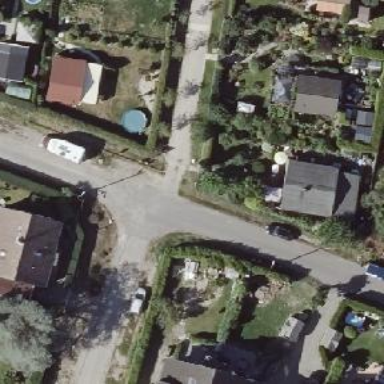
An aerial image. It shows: Compacted footway.